Interaction volume radius: 5 \u00c5
Interaction volume height: 50 \u00c5
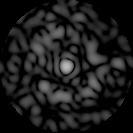
Disorder parameter: 0.7647